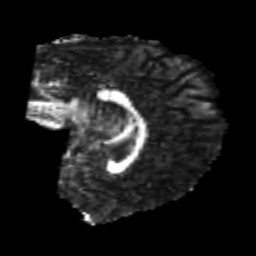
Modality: FA
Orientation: sagittal
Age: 25
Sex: male
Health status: healthy
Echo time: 0.074 s